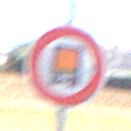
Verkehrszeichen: VerbotKennzeichnungspflichtigeKraftfahrzeugeGefaehrlicheGueter
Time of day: MorningAfternoon
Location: Outdoor (Suburban)
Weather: PartlyCloudy
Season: NotSpecified
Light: Natural